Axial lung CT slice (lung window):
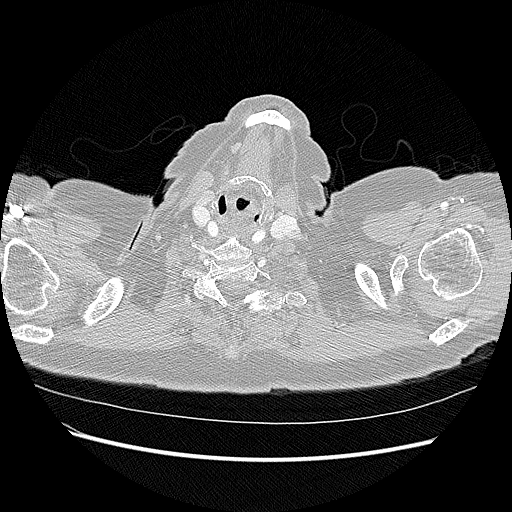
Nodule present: no